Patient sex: M
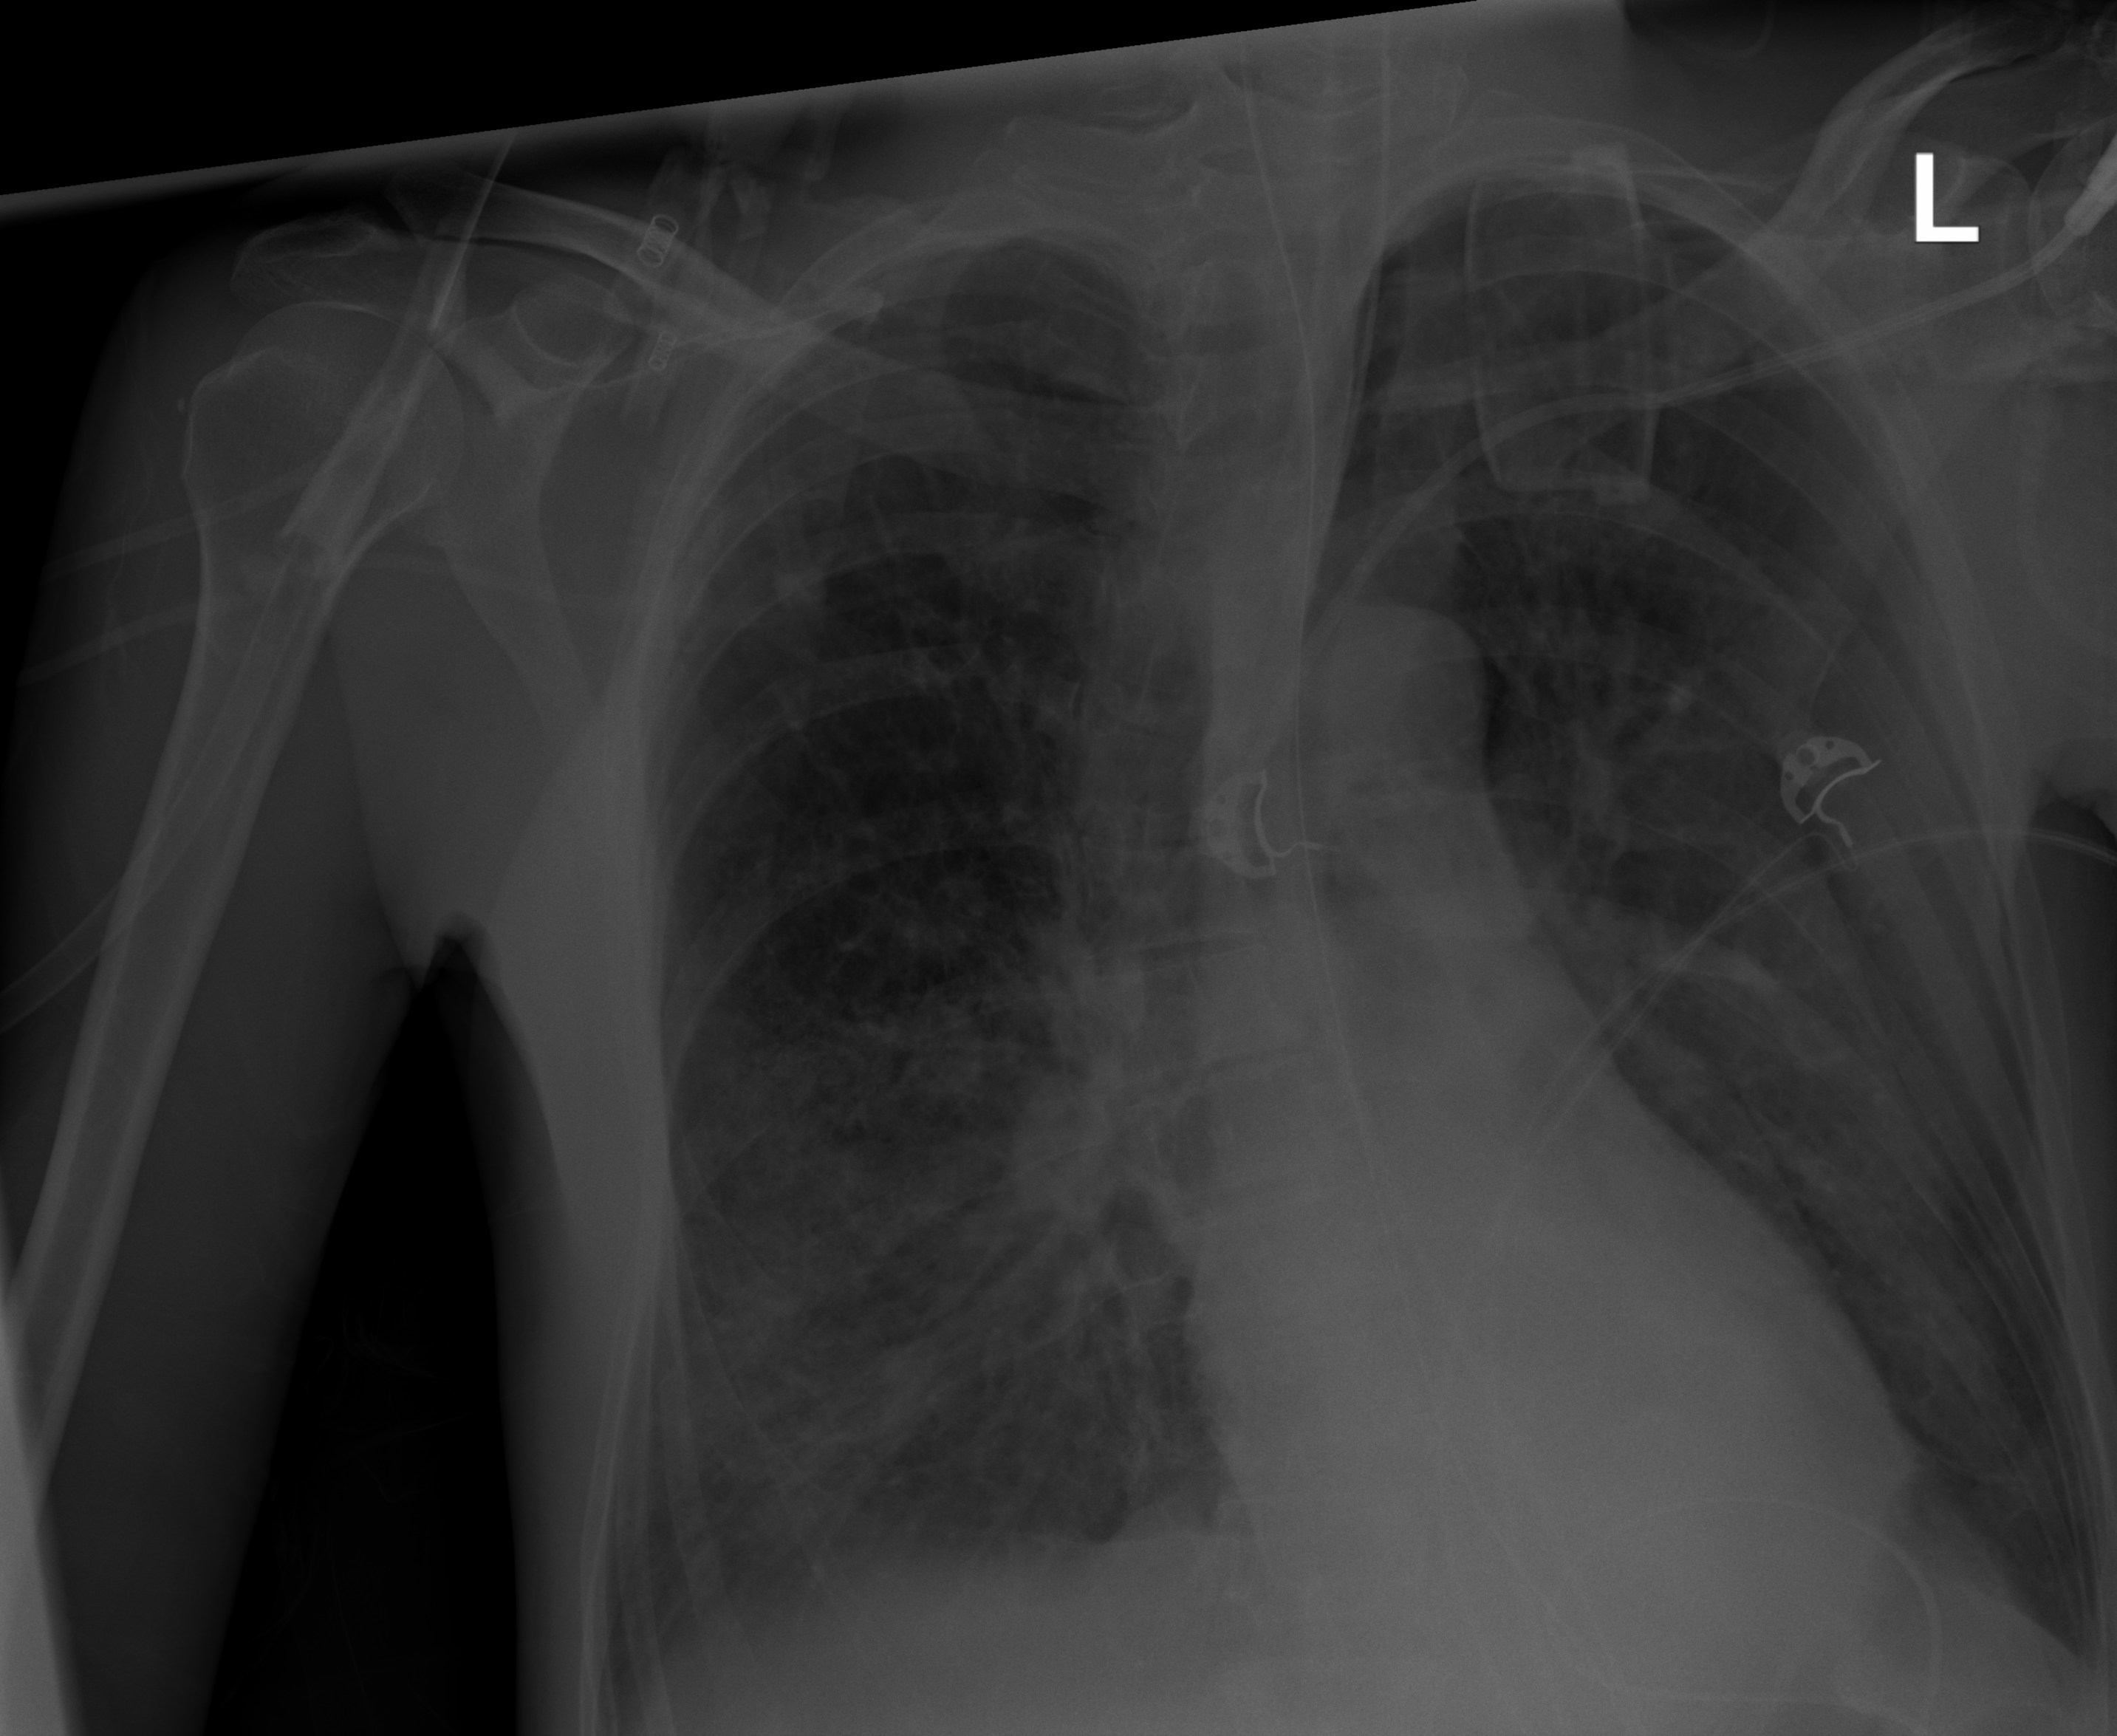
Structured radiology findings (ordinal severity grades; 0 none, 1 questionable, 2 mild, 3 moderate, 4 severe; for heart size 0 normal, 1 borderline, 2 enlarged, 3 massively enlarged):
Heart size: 0
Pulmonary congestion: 1
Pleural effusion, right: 2
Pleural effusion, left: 2
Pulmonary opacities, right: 2
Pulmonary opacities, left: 2
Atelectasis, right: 2
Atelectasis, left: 2